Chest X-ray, AP view. Patient: 21 years old, sex M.
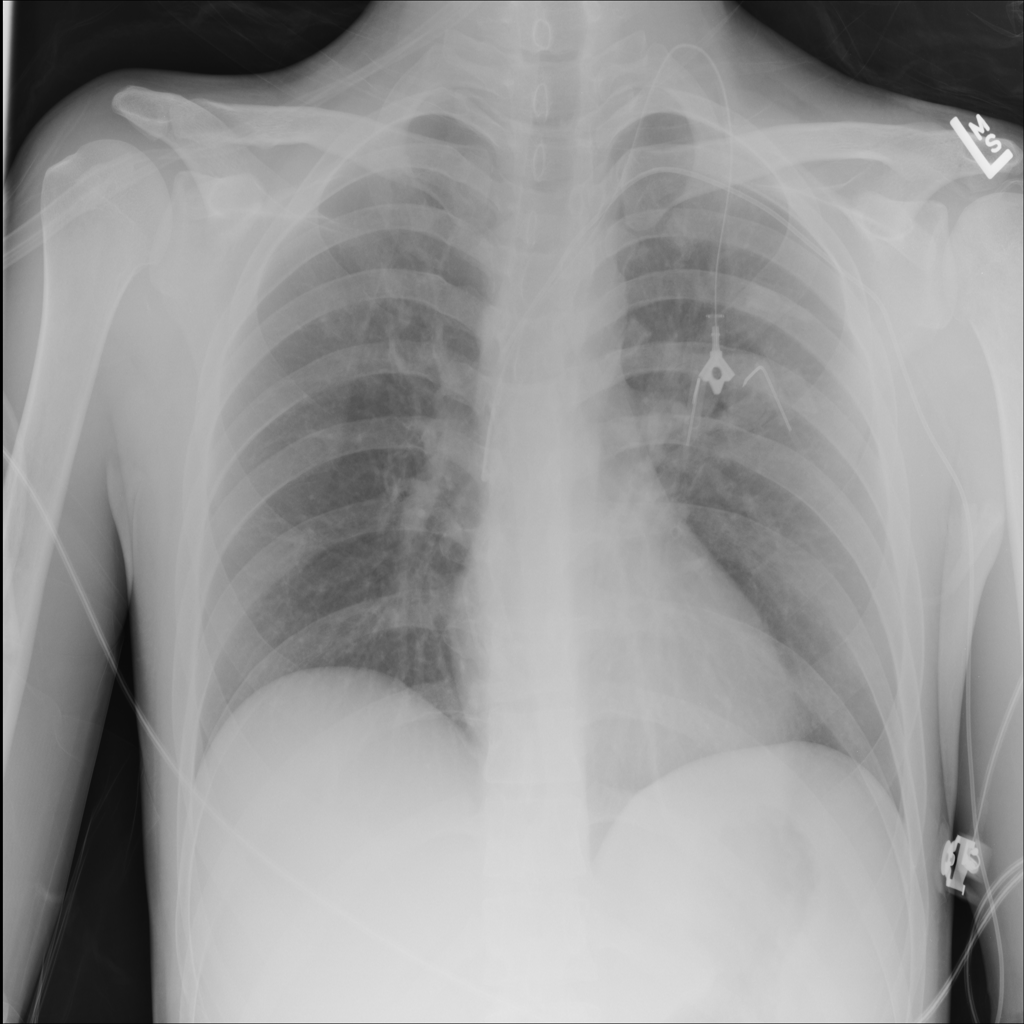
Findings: No Finding